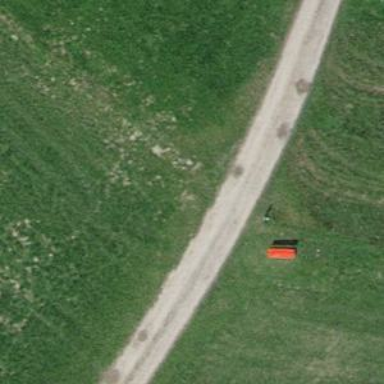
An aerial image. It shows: Unpaved track with grade2 tracktype.